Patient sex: M
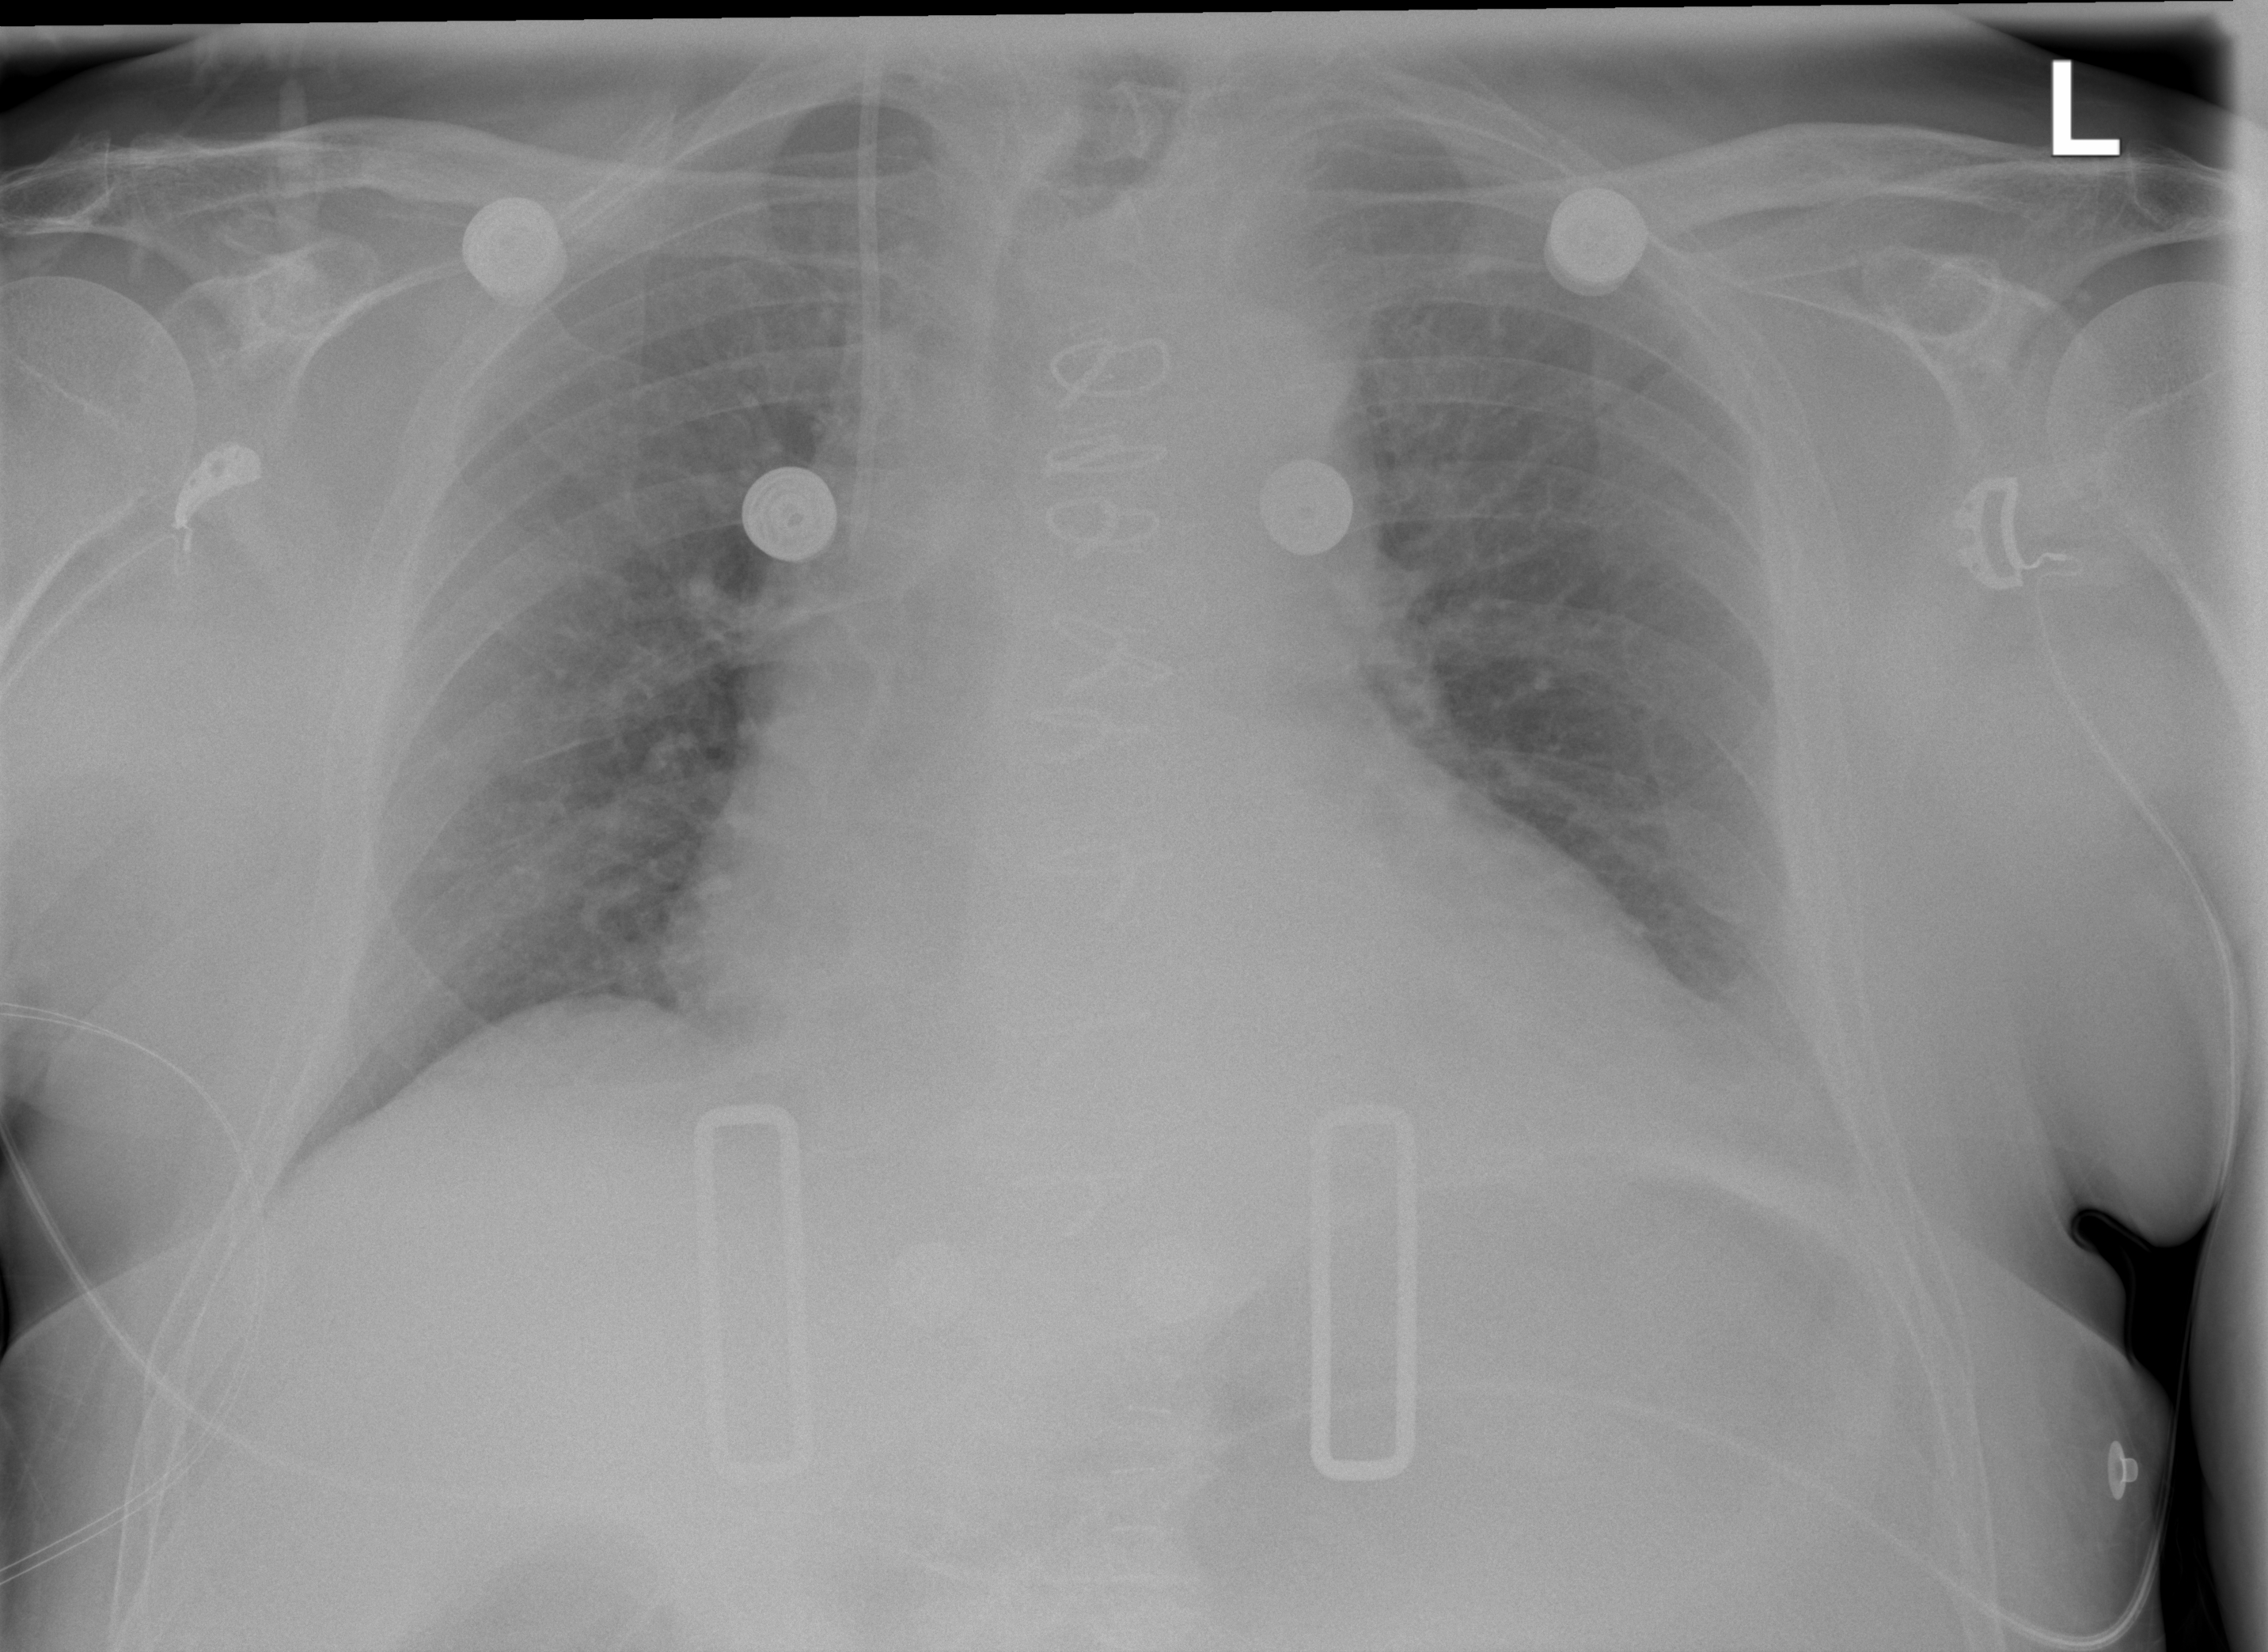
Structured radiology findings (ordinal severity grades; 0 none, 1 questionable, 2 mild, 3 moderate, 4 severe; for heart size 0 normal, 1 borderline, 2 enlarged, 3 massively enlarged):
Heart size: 2
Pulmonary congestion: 2
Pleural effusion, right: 0
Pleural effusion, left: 2
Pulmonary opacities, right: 0
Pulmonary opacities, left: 1
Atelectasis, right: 0
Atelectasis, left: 2